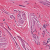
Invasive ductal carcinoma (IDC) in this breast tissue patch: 0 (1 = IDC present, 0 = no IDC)